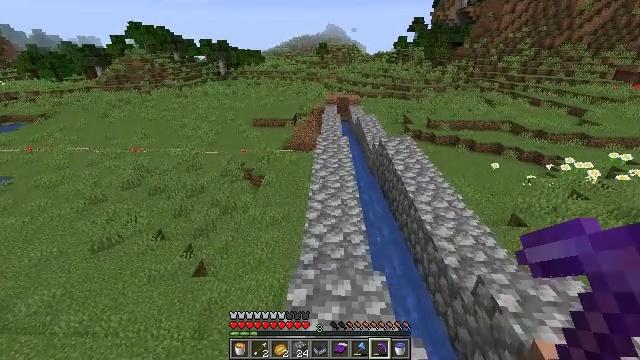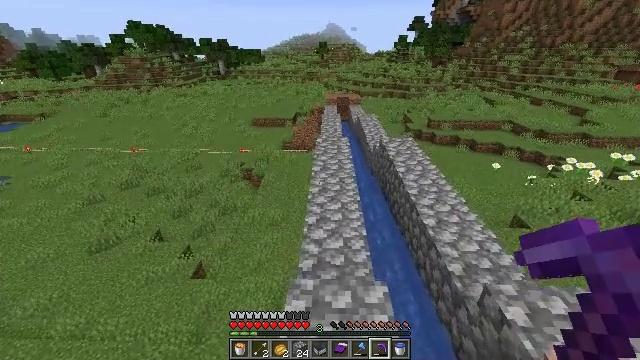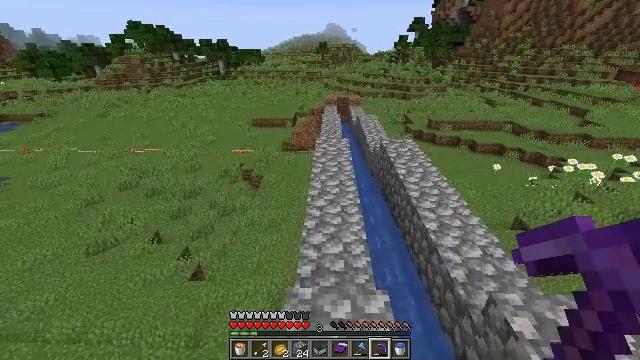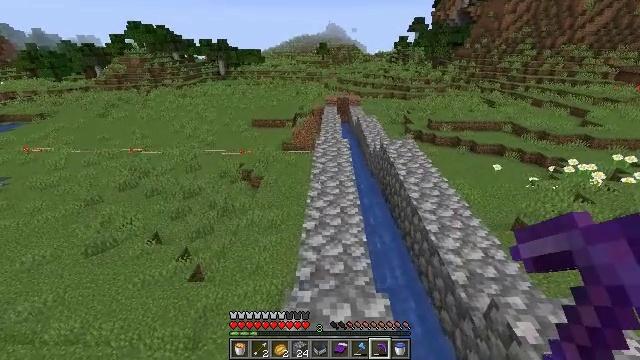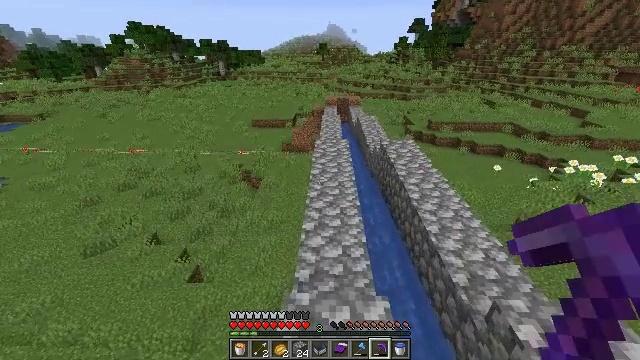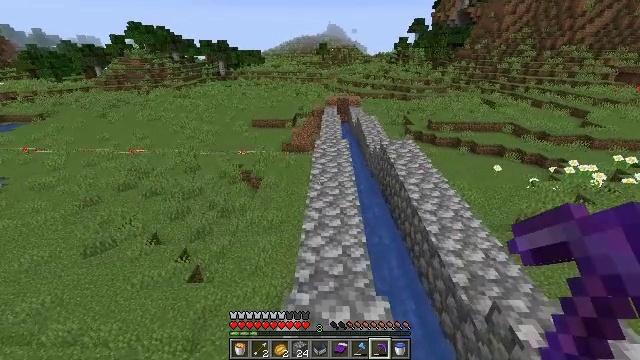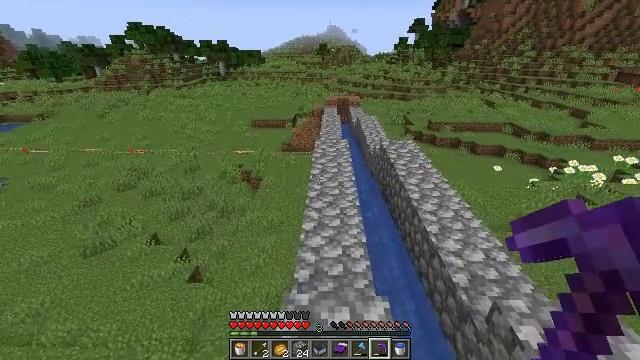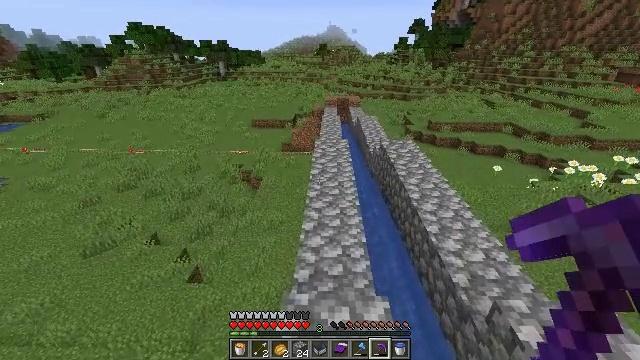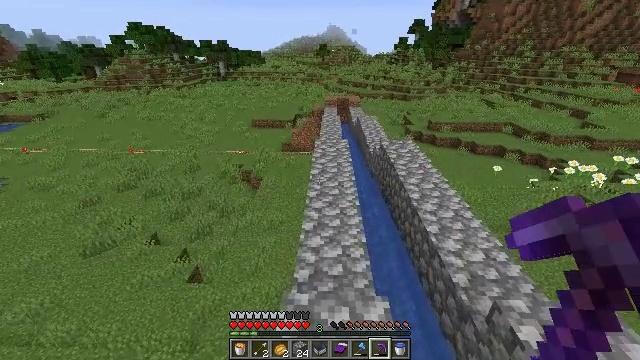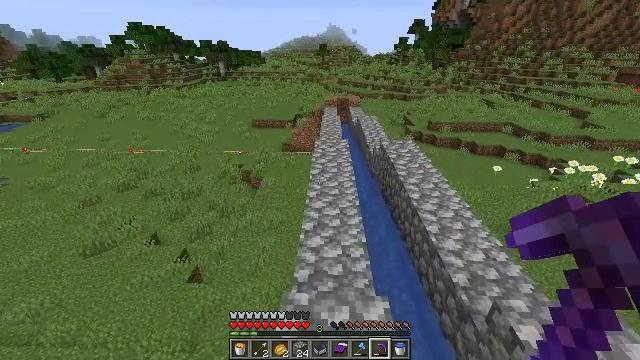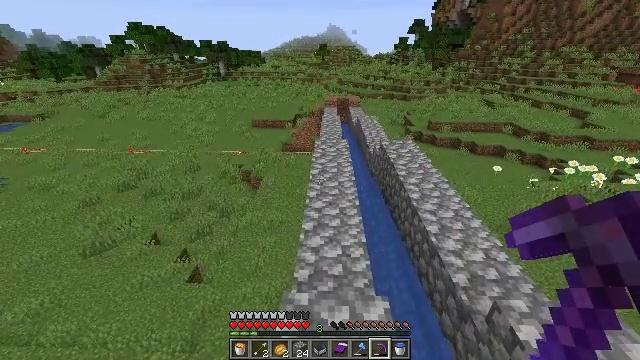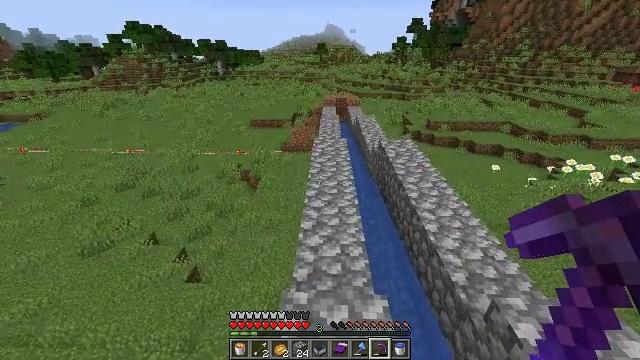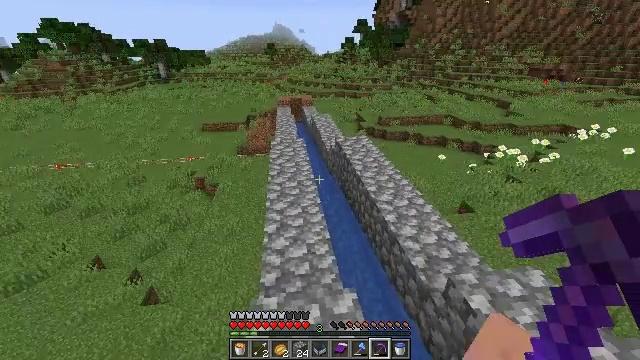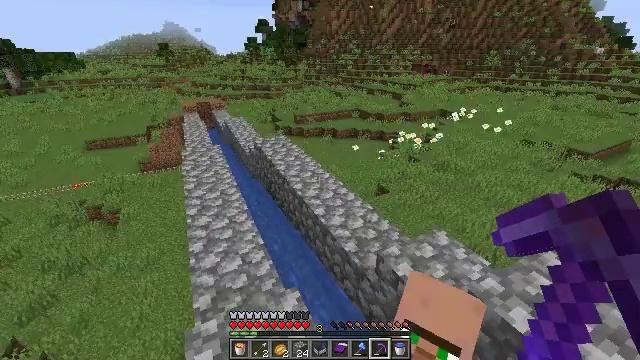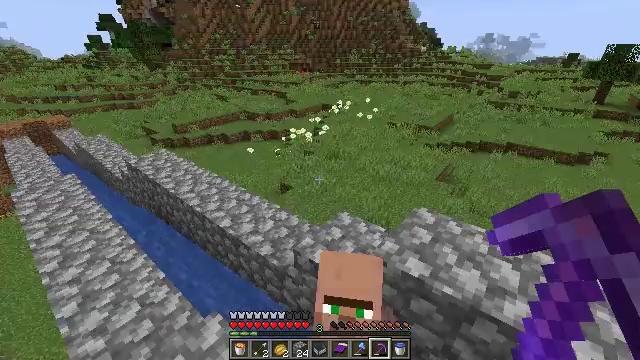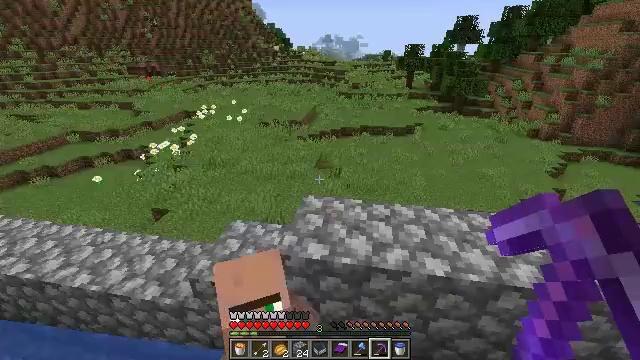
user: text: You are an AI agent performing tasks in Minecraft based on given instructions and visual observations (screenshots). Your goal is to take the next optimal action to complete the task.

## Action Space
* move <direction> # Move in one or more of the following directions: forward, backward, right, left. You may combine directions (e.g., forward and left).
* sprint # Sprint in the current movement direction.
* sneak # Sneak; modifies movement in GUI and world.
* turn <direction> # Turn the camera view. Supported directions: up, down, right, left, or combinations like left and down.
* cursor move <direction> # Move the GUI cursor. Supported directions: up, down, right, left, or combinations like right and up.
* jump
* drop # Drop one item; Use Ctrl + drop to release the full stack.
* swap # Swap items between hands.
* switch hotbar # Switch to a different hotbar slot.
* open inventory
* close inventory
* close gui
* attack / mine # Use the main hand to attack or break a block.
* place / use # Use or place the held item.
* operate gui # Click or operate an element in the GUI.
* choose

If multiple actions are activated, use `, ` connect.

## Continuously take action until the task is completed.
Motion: motion action
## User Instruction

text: Digging the cobblestone underground.
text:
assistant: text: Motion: no_op
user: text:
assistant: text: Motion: no_op
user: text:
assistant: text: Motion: no_op
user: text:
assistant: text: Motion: no_op
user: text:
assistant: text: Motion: no_op
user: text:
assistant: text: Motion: no_op
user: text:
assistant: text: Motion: no_op
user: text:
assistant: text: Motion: no_op
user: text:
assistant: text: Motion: no_op
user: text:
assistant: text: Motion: no_op
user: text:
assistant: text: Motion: no_op
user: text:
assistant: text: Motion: turn right
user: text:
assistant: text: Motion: turn right
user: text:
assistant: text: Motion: turn right
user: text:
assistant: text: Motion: turn right
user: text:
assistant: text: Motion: turn right
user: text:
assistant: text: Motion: turn right
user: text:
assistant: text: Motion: turn right
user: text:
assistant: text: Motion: turn right
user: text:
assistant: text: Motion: turn right
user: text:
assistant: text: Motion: no_op
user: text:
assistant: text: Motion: no_op
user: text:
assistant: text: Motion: no_op
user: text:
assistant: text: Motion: no_op
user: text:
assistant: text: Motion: no_op
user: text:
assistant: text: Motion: no_op
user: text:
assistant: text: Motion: no_op
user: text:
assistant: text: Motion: no_op
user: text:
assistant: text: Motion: no_op
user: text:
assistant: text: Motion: no_op